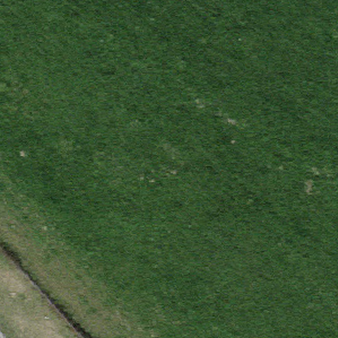
Label: other